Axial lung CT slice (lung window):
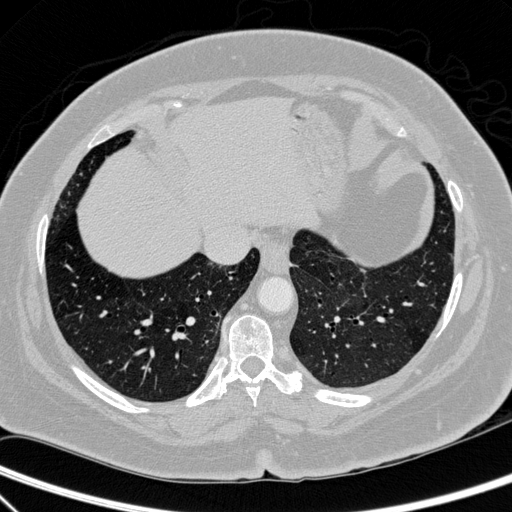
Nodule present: yes
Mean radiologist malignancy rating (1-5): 2